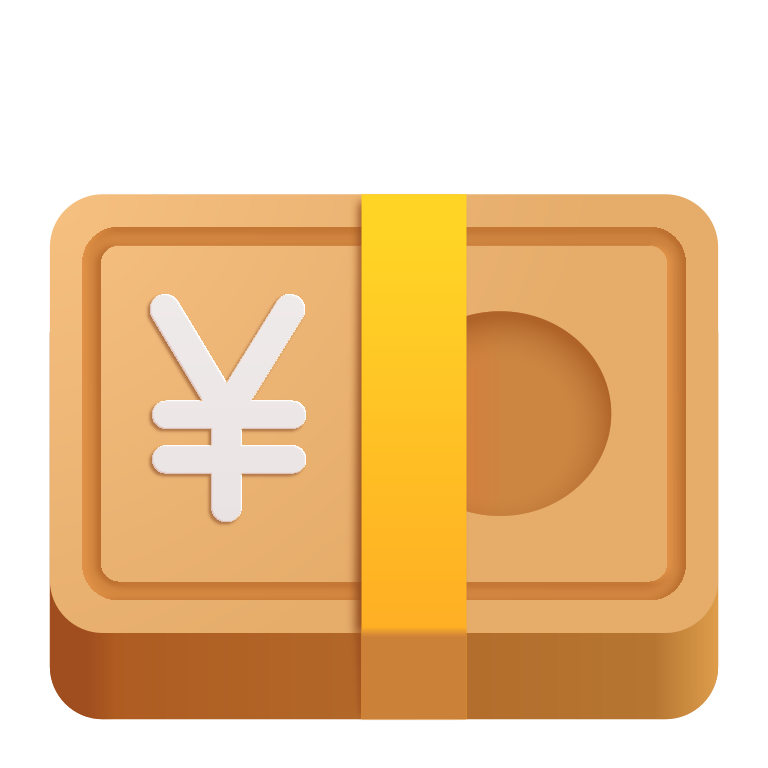
yen banknote color